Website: macys
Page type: customer-info-address
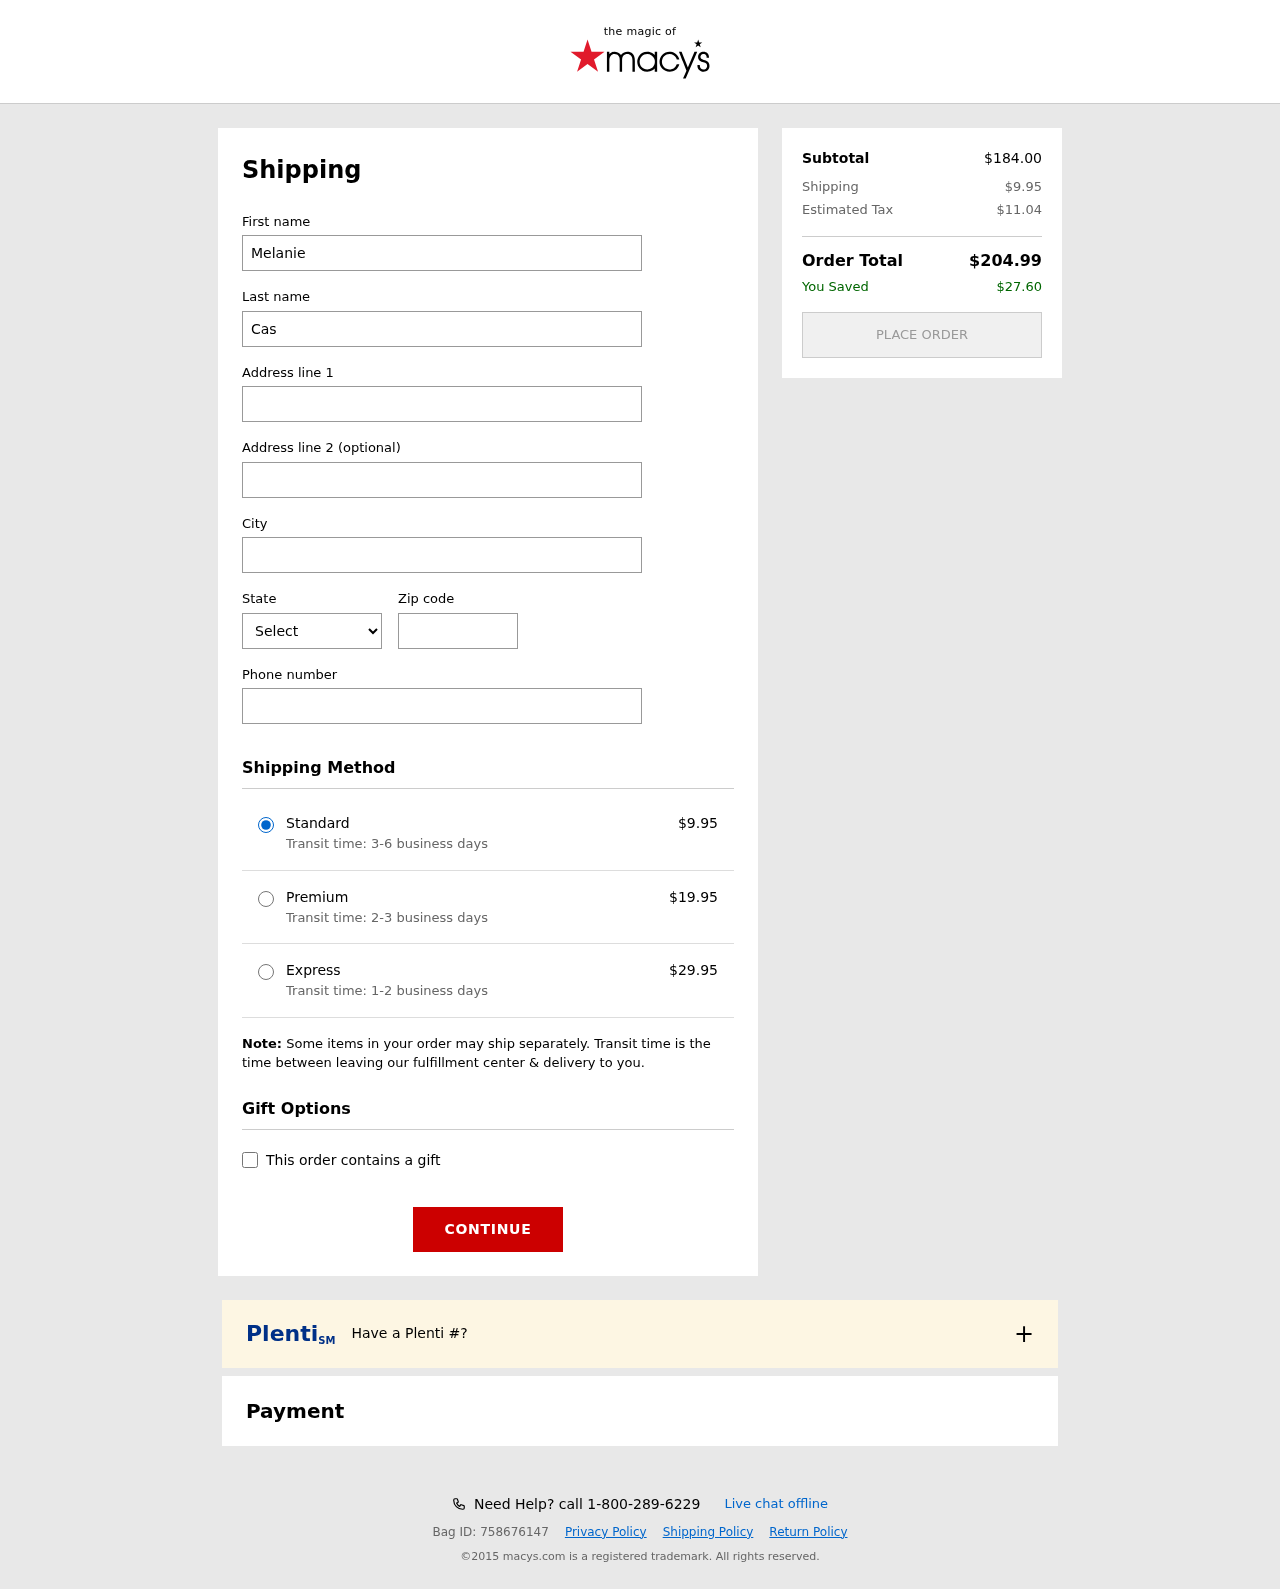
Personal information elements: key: PII_CITY
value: Port Josephbury
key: PII_FIRSTNAME
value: Melanie
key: PII_LASTNAME
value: Castillo
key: PII_PHONE
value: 5759814343
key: PII_POSTCODE
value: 07211
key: PII_STATE_ABBR
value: LA
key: PII_STREET
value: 42656 Christopher Extensions Apt. 776
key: PII_STREET2
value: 190 Hampton Vista
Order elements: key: ORDER_SHIPPING_COST
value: $9.95
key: ORDER_SHIPPING_COST_PREMIUM
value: $19.95
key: ORDER_SHIPPING_COST_EXPRESS
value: $29.95
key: ORDER_SUBTOTAL
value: $184.00
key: ORDER_TAX
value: $11.04
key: ORDER_TOTAL
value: $204.99
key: ORDER_SAVINGS
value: $27.60